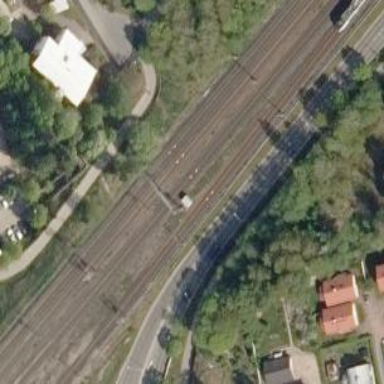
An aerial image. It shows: Railway signal.